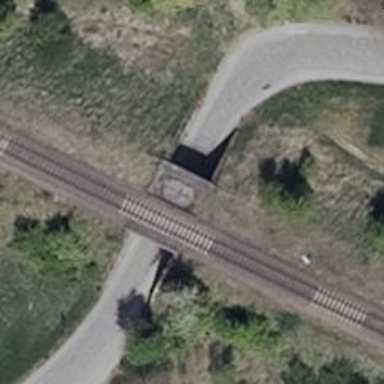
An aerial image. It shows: Paved road classified as unclassified passing through tunnel.